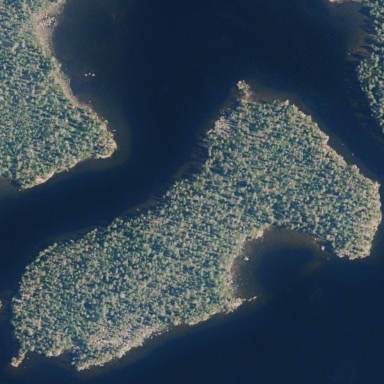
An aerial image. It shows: Islet.